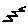
Label: zigzag